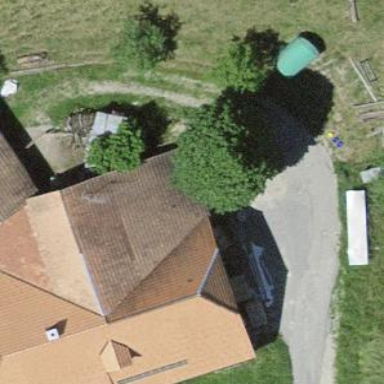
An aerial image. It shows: Farm building.